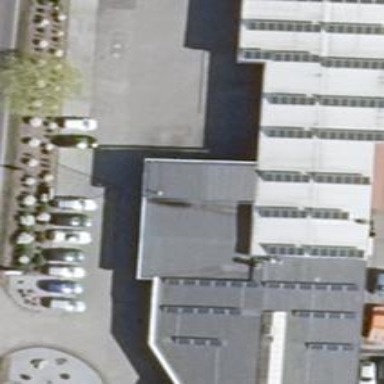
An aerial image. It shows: Car shop.